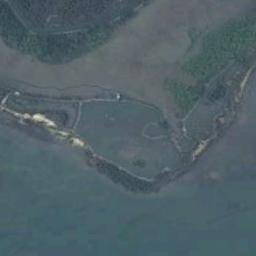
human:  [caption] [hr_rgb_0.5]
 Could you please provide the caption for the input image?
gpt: The island with some vegetation is surrounded by green waters .

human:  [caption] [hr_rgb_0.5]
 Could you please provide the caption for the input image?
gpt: There are many trees on the island .

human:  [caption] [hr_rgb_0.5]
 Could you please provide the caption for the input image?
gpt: An irregular island surrounded by turquoise waters with green vegetation on the island and a land next to it .

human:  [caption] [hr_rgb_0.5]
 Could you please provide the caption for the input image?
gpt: There are several islands of different sizes .

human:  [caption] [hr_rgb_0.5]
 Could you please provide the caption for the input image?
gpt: There are some green trees on the island .